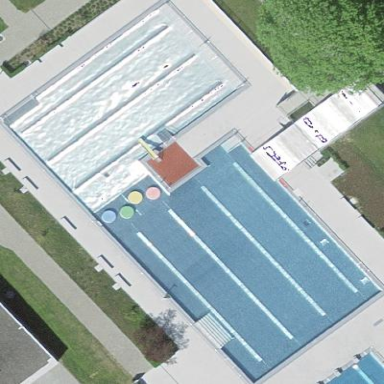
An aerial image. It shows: Swimming pool located in leisure land.